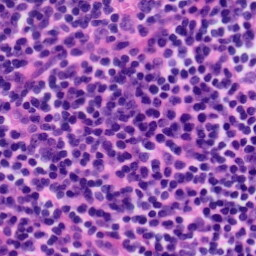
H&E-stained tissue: Tonsil